Field crop: tomato
Growth stage: 1
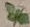
Species: solanum